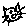
Label: cat